Interaction volume radius: 10 \u00c5
Interaction volume height: 40 \u00c5
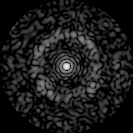
Disorder parameter: 0.7762